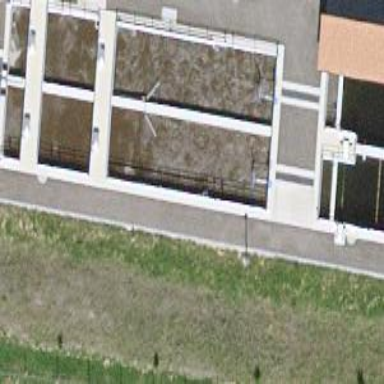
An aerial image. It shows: Wastewater basin surrounded by water.